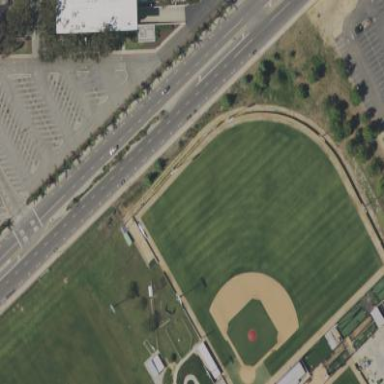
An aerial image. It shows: Baseball pitch for leisure and sports activities.